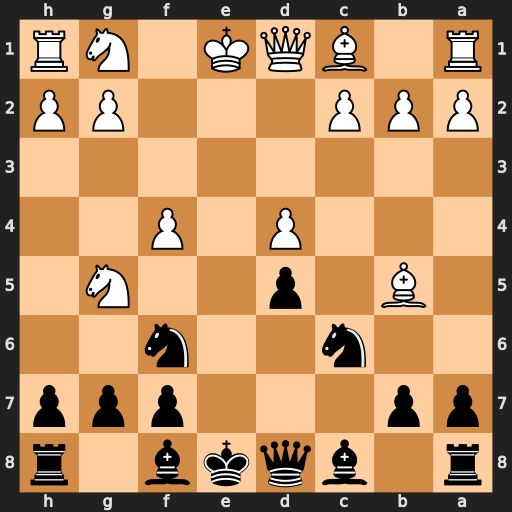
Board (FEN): r1bqkb1r/pp3ppp/2n2n2/1B1p2N1/3P1P2/8/PPP3PP/R1BQK1NR
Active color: b
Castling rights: KQkq
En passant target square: -
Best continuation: Qa5+ c3 Qxb5